Aerial crown-view tile of a tropical tree (Barro Colorado Island, Panama), acquired 20250915:
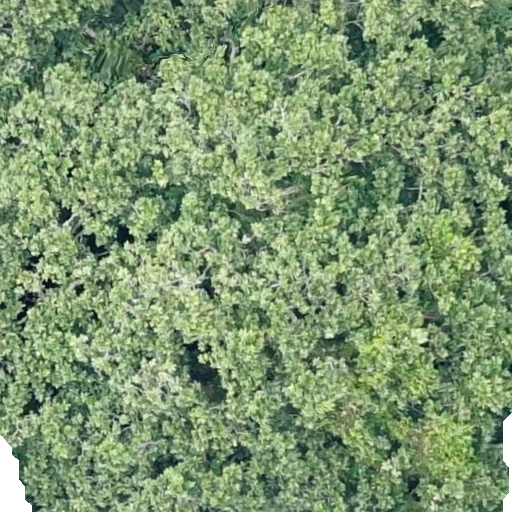
Species: Anacardium excelsum
GBIF accepted scientific name: Anacardium excelsum
Crown area: 655.731 m²